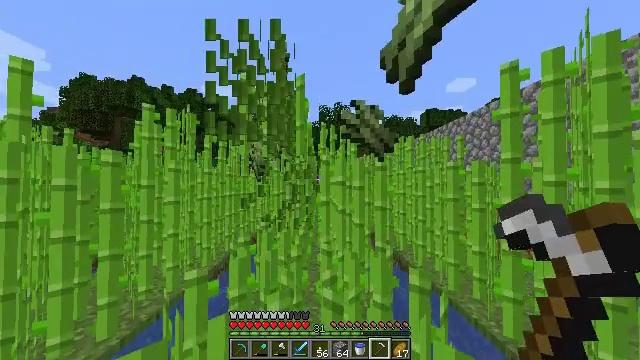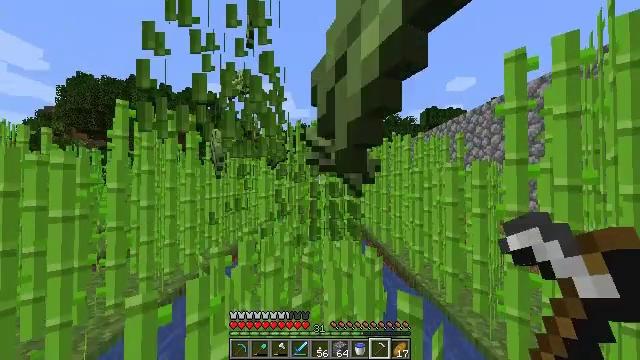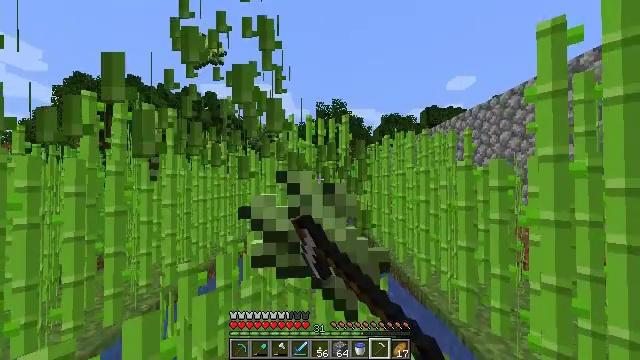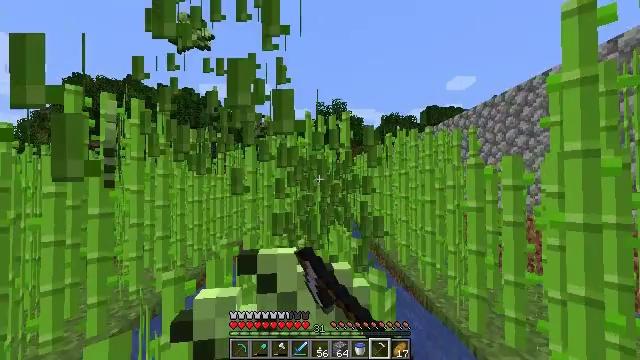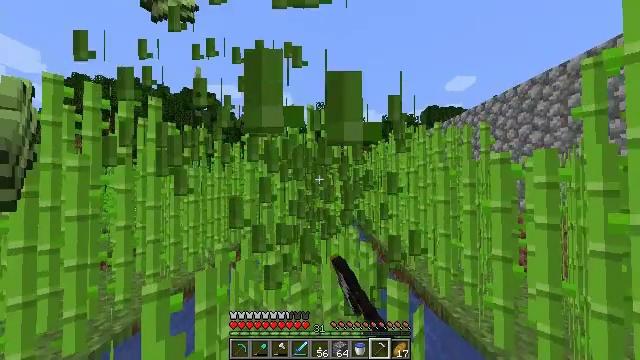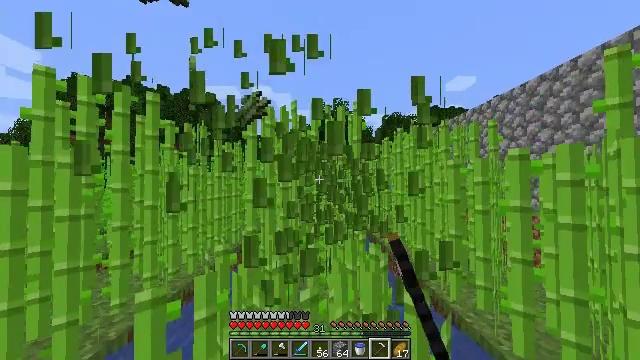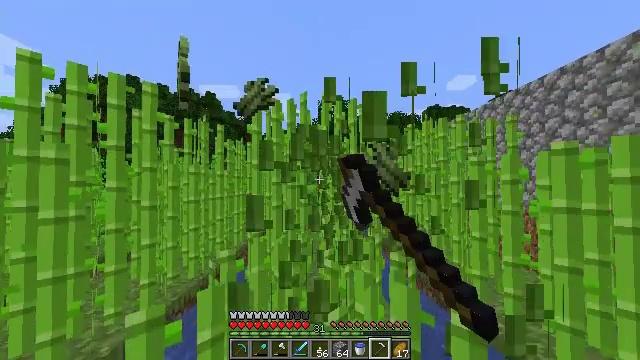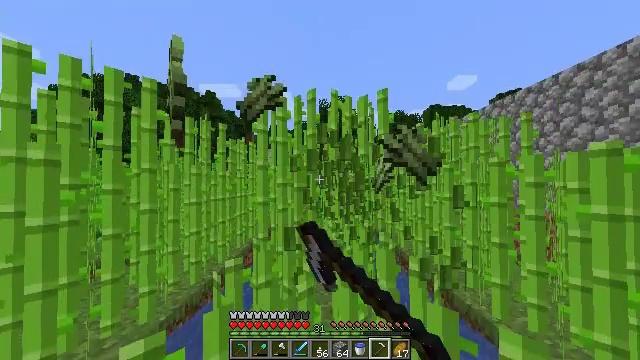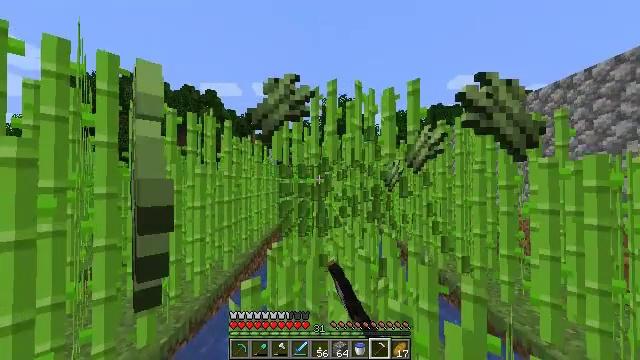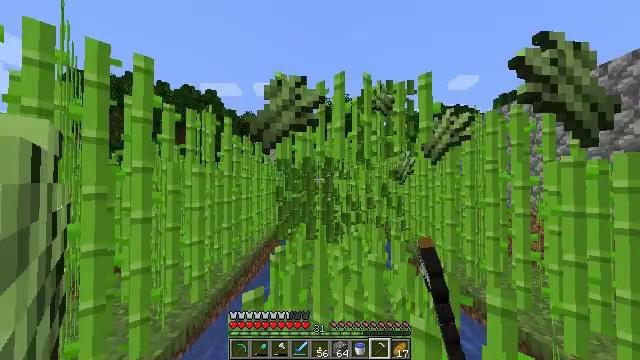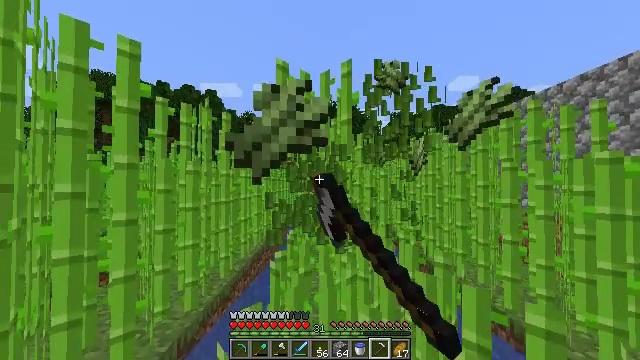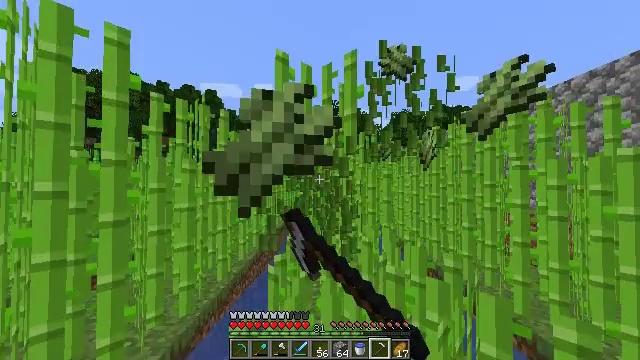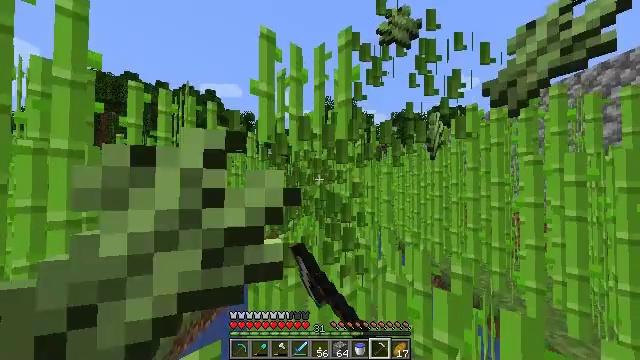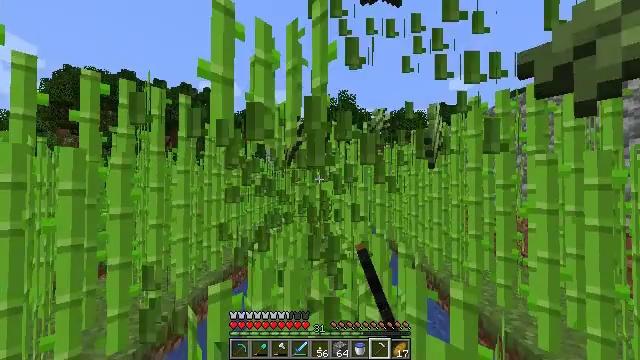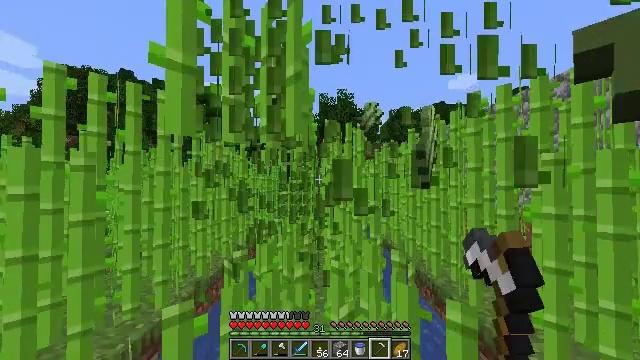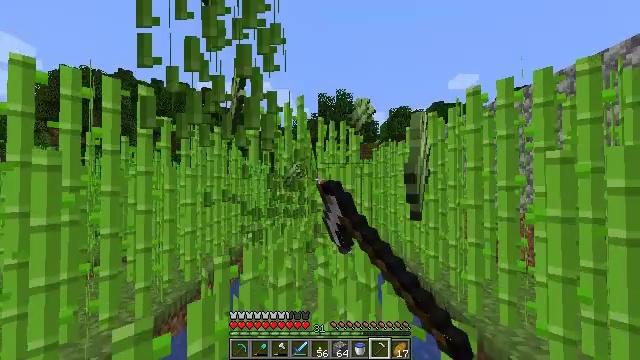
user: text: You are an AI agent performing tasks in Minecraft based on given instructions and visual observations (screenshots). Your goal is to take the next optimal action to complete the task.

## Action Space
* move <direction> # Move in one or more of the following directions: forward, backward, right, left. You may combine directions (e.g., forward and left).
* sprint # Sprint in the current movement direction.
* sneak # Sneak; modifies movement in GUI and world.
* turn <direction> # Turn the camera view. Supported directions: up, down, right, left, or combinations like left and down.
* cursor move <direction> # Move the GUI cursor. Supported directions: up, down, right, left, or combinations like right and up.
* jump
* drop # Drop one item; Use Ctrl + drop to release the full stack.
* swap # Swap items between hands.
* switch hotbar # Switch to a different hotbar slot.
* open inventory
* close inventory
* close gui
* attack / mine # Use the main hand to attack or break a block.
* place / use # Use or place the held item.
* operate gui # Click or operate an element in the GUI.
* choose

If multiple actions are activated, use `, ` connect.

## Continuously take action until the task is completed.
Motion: motion action
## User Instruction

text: Collect sugar cane near water sources.
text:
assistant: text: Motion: move forward, sprint, attack / mine
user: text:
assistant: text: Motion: move forward, sprint, attack / mine
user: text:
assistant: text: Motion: move forward, sprint, attack / mine
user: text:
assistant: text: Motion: move forward and move left, sprint, attack / mine
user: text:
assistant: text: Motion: move forward and move left, sprint, attack / mine
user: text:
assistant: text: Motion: move forward and move left, sprint, attack / mine
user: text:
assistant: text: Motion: move forward and move left, sprint, attack / mine
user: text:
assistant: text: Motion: move forward and move left, sprint, attack / mine
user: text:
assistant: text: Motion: move forward, sprint, attack / mine
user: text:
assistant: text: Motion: move forward, sprint, attack / mine
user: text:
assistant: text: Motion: move forward and move right, sprint, attack / mine
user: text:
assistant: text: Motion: move forward and move right, sprint, attack / mine
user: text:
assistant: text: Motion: move forward and move right, sprint, attack / mine
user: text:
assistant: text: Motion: move forward and move right, sprint, attack / mine
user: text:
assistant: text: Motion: move forward and move right, sprint, attack / mine
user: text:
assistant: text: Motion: move forward and move right, sprint, attack / mine
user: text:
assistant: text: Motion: move forward, sprint, attack / mine
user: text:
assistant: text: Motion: move forward, sprint, attack / mine
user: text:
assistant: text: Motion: move forward, sprint, attack / mine
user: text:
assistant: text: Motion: move forward and move left, sprint, attack / mine
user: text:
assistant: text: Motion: move forward and move left, sprint, attack / mine
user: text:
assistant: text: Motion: move forward and move left, sprint, attack / mine
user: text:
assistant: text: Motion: move forward and move left, sprint, attack / mine
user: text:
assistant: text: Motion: move forward and move left, sprint, attack / mine
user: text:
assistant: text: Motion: move forward and move left, sprint, attack / mine
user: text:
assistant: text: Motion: move forward and move left, sprint, attack / mine
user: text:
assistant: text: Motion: move forward, sprint, attack / mine
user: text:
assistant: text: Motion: move forward, sprint, attack / mine
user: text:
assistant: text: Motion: move forward, sprint, attack / mine
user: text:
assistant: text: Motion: move forward and move right, sprint, attack / mine